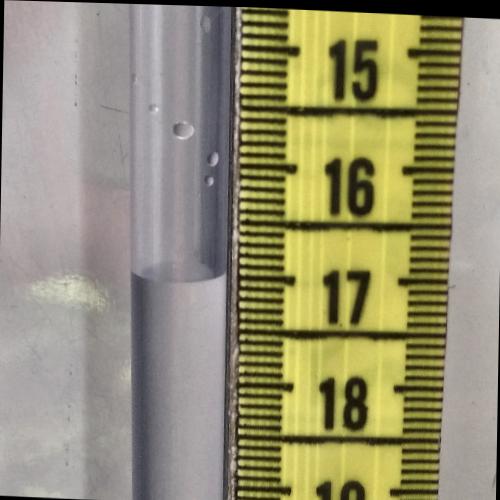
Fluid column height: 17.0 cm